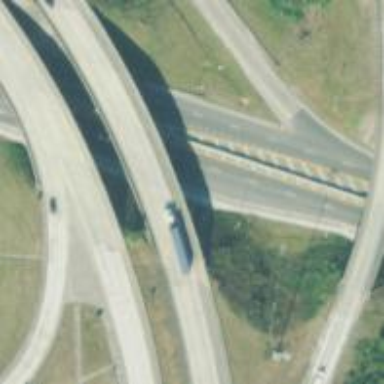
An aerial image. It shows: Asphalt trunk highway.